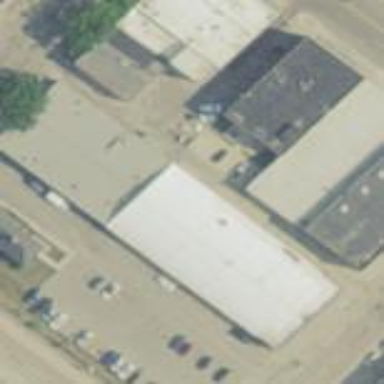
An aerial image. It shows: Building.